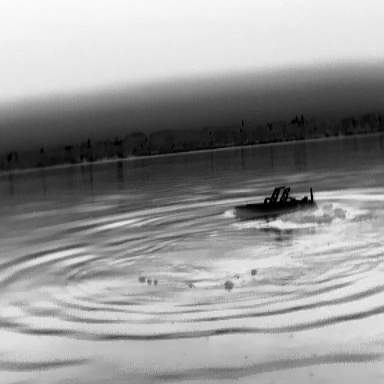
There is a canoe in the infrared image.